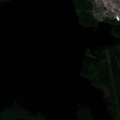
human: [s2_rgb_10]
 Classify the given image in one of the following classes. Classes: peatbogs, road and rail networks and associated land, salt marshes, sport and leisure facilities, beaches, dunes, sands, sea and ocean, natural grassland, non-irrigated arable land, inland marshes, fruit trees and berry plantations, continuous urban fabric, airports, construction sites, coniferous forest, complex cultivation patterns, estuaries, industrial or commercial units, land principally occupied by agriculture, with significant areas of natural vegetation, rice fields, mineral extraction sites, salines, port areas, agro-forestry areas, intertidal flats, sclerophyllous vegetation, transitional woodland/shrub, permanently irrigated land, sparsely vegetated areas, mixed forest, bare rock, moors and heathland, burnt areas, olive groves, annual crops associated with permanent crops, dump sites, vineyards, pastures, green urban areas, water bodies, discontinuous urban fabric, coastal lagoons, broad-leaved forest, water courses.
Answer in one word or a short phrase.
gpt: mineral extraction sites, coniferous forest, mixed forest, water bodies